Question: I'm trying to achieve a quite simple layout, but I can't get it to work well when the height is getting too small (landscape mode).
What I want is to center A horizontally and vertically in the screen, and put B in the space above A (either aligned with the top, or above A, I don't really mind). This works well in portrait (see figure 1).
When the height is too small, I want A not to overlap B (it does in figure 2). I want it to stay below (respecting B's bottom margin) and the 'ScrollView' to do its job (figure 3).
In short, I want A to be centered in the screen unless B (and its top/bottom margins) can't fit above A.

I tried to achieve this by putting A and B in a 'RelativeLayout' where A is centered and B is 'alignedParentTop' with a top margin (I also tried B aligned above A with a bottom margin). All of this wrapped in a 'ScrollView'.
In both cases, the overlap is inevitable. (see XML below)
Most solutions to the 'RelativeLayout' overlapping problem on SO refer to putting something in a 'LinearLayout' instead (probably with some weight).
These solutions don't really apply if I want A centered in the screen (and NOT between B and the bottom).
Do you have any idea how I can get this to work? Thanks for your help.
Here is my layout code so far:
'''
<ScrollView xmlns:android="http://schemas.android.com/apk/res/android"
android:id="@+id/wrapper"
android:layout_width="fill_parent"
android:layout_height="fill_parent"
android:fillViewport="true" >
<RelativeLayout
android:layout_width="fill_parent"
android:layout_height="wrap_content" >
<!-- B -->
<TextView
android:id="@+id/recommend_text"
style="@style/TextAppearance.SFR.Title"
android:layout_width="wrap_content"
android:layout_height="wrap_content"
android:layout_alignParentTop="true"
android:layout_centerHorizontal="true"
android:layout_marginTop="50dp"
android:layout_marginBottom="40dp"
android:gravity="center_horizontal"
android:text="@string/recommend_screen_text" />
<!-- A -->
<LinearLayout
android:id="@+id/recommend_buttons_layout"
android:layout_width="wrap_content"
android:layout_height="wrap_content"
android:layout_centerHorizontal="true"
android:layout_centerVertical="true"
android:orientation="vertical" >
<!-- content -->
</LinearLayout>
</RelativeLayout>
</ScrollView>
'''
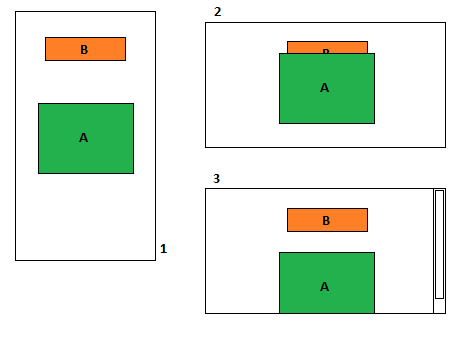
Answer: In your view , make sure that its always below by adding the following in your linear layout.
'''
android:layout_below="@id/recommend_text"
'''